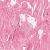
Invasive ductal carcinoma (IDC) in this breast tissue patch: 0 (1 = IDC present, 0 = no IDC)